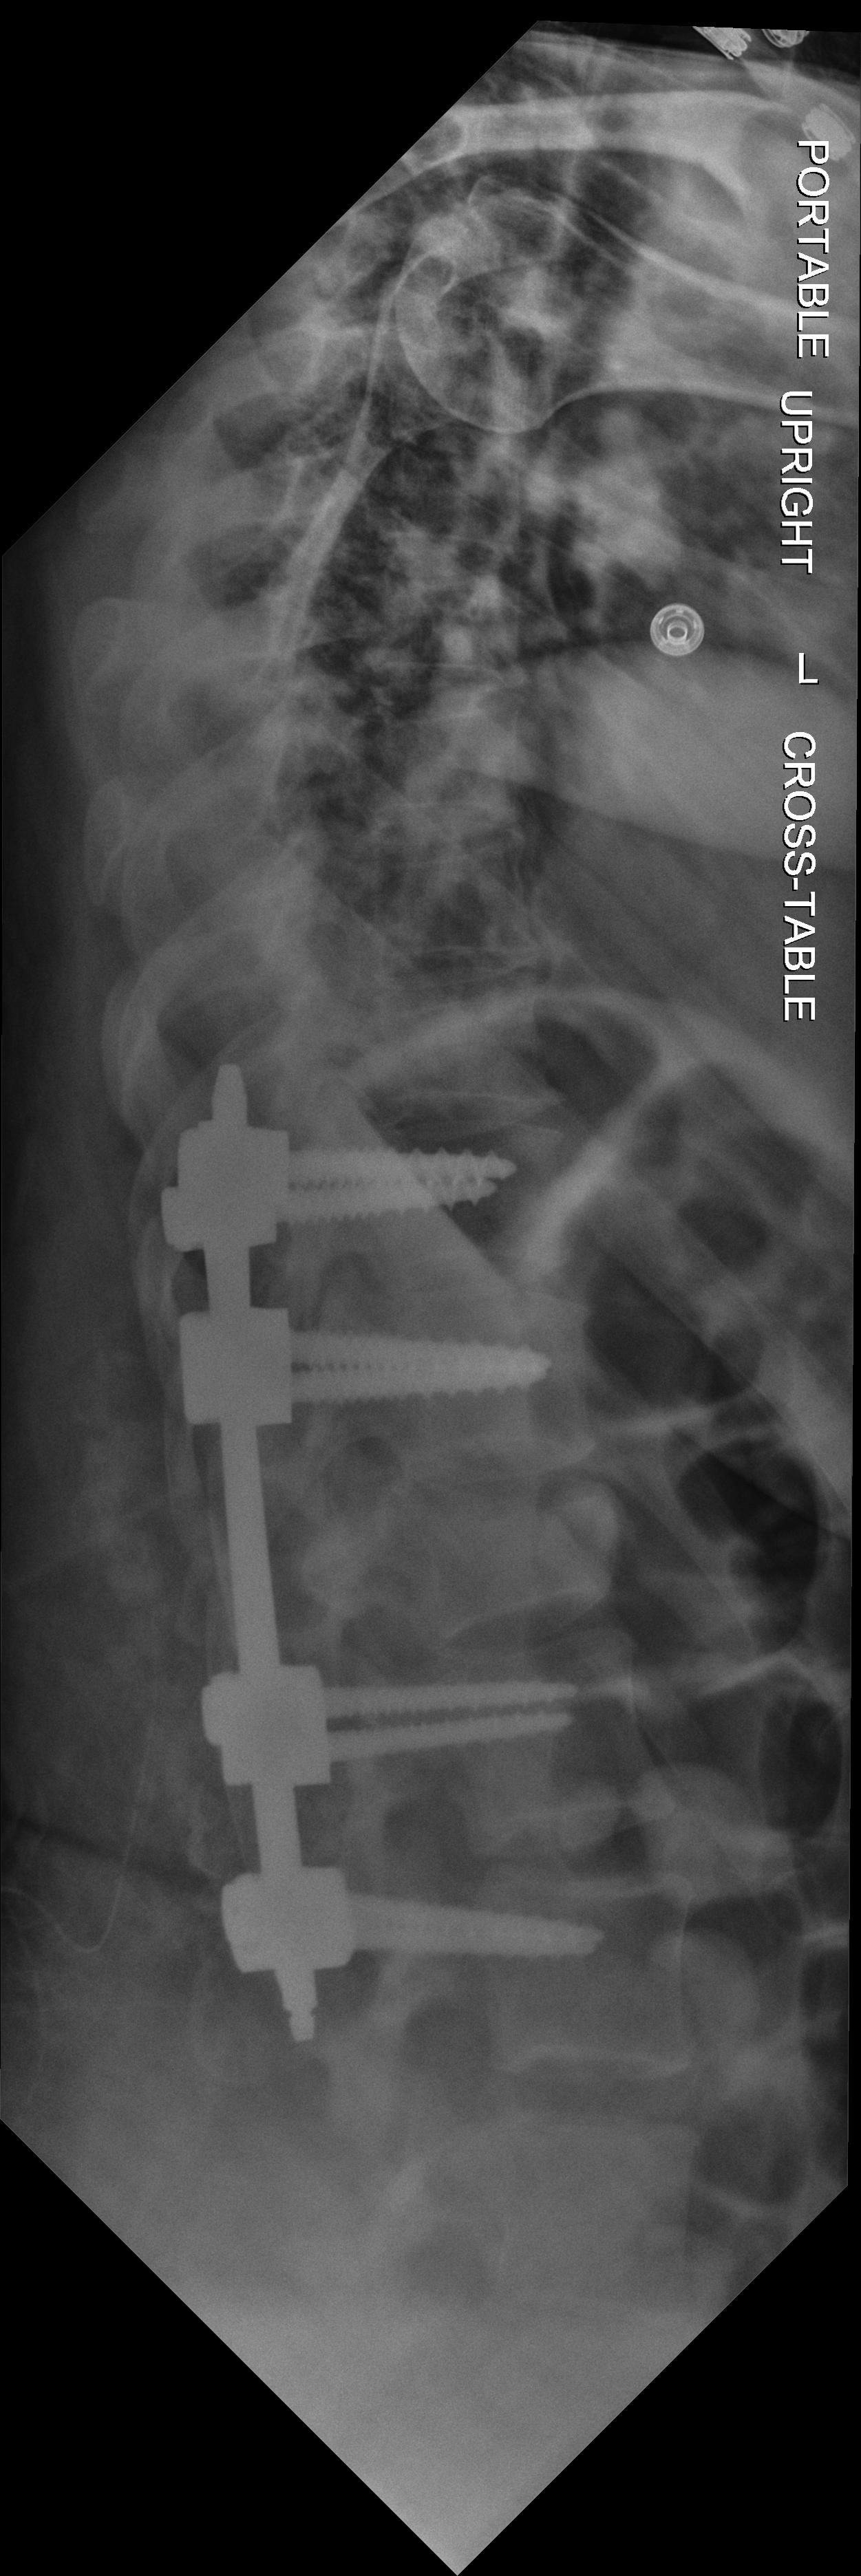
View: LATERAL
Implant manufacturer: medtronic solera